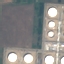
Land use / land cover: Industrial